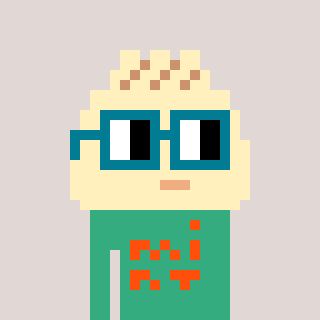
a pixel art character with square dark green glasses, a porkbao-shaped head and a teal-colored body on a warm background